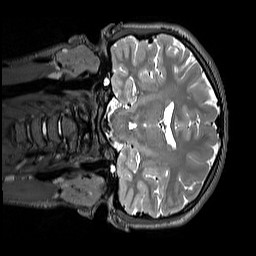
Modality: T2w
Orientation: coronal
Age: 12
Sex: female
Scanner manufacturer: siemens
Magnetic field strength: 3 T
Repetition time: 3.2 s
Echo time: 0.408 s